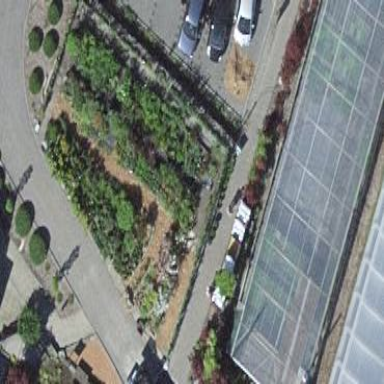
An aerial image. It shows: Greenhouse.